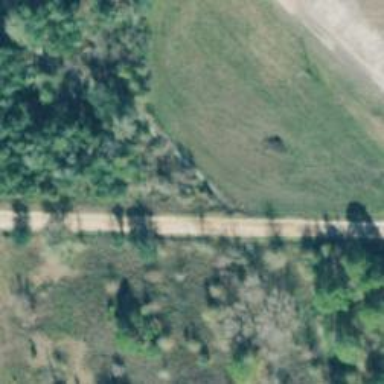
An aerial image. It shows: Culvert tunnel.